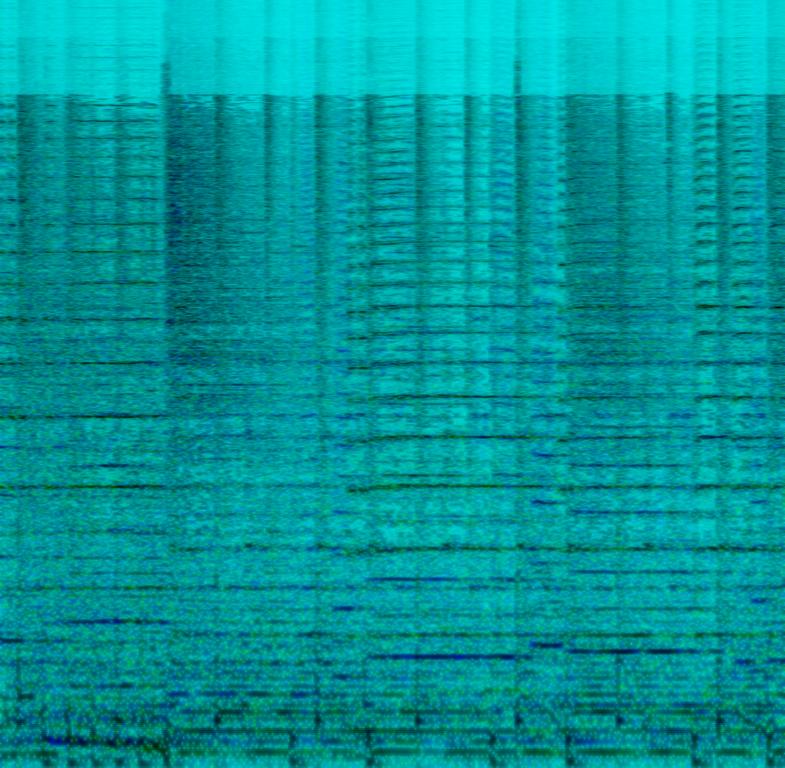
This music is instrumental . The tempo is fast with a burst of harmonious instrumentation. The music is orchestral with animated trumpets, melodious violin  symphony, enthusiastic drumming, piano accompaniment and male vocalisation in the background. The music is bright, lively, powerful, commanding, fluent, gripping ,compelling and a delight to the ears.